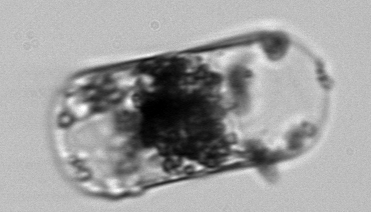
Label: Guinardia_flaccida